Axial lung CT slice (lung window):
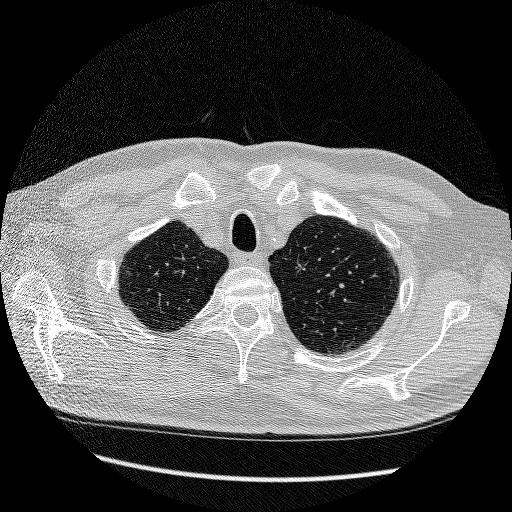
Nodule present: no